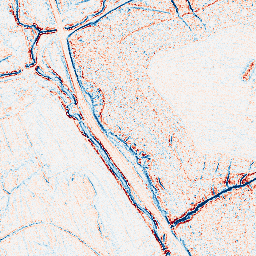
Category: edge_preserving
Decomposition family: anisotropic_diffusion
Decomposition parameters: iterations: 5
kappa: 10
gamma: 0.05
Upsampling method: cubic_mitchell
Upsampling parameters: scale: 4
Upsampling scale: 4